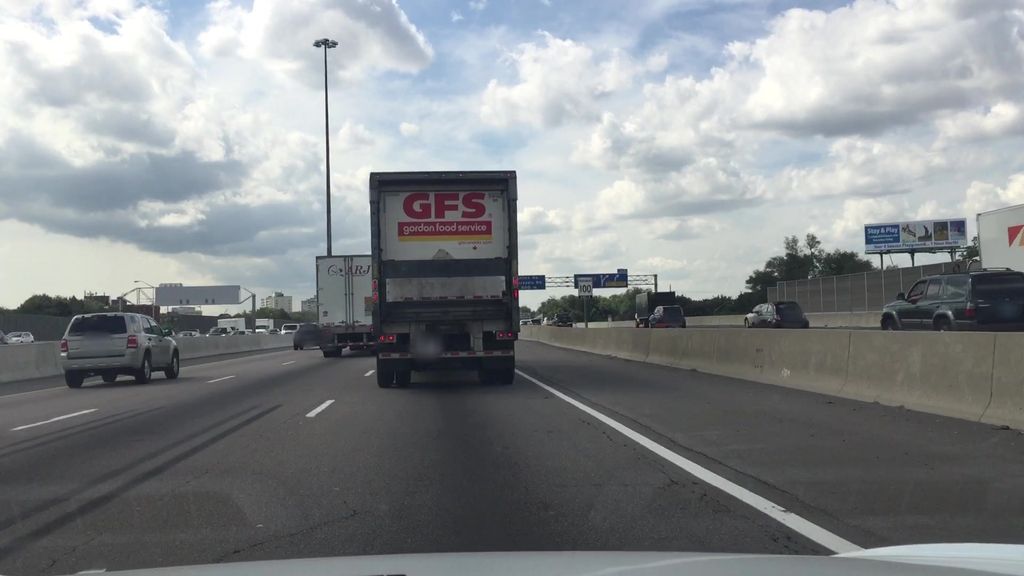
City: toronto